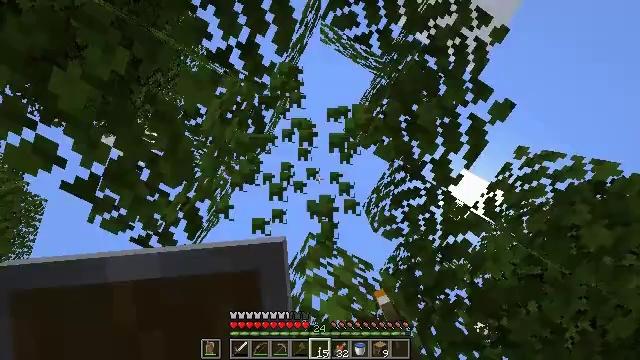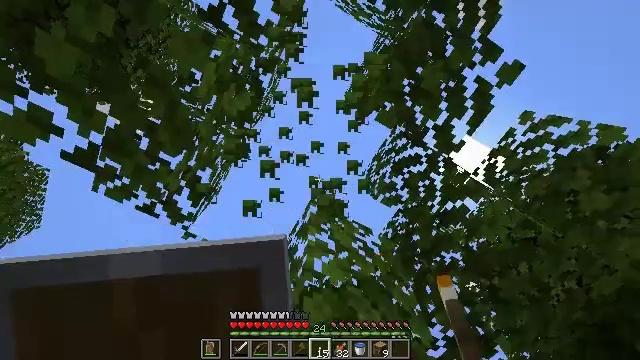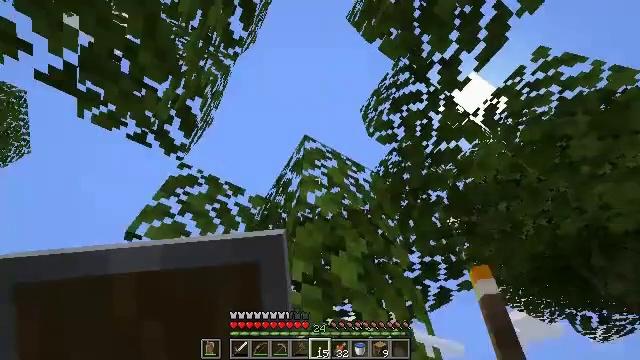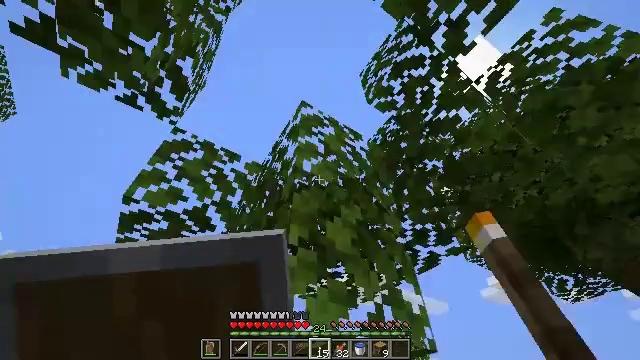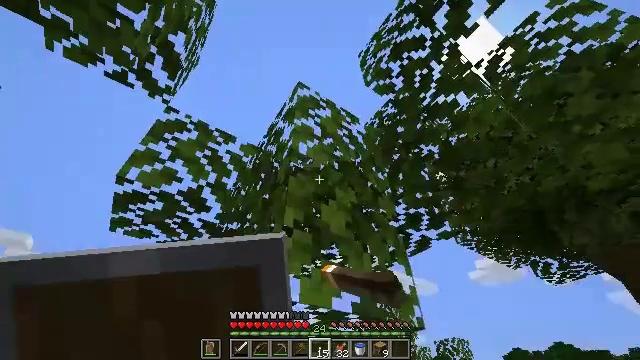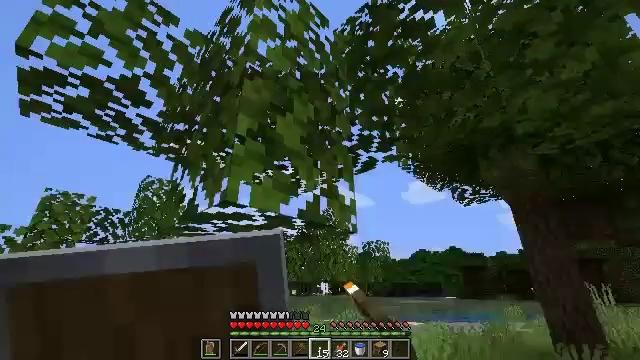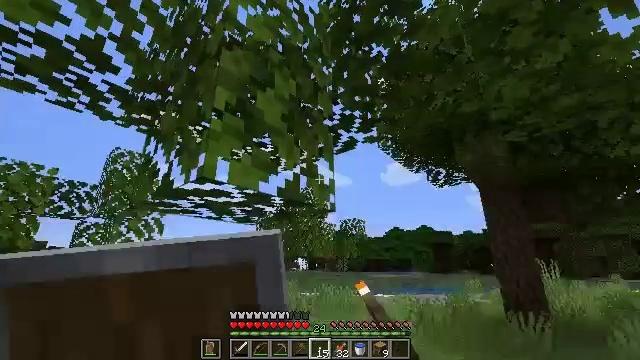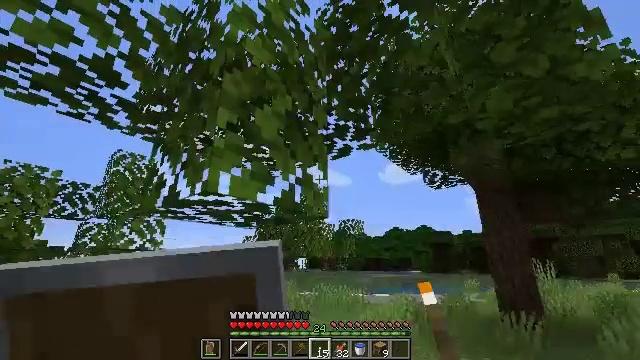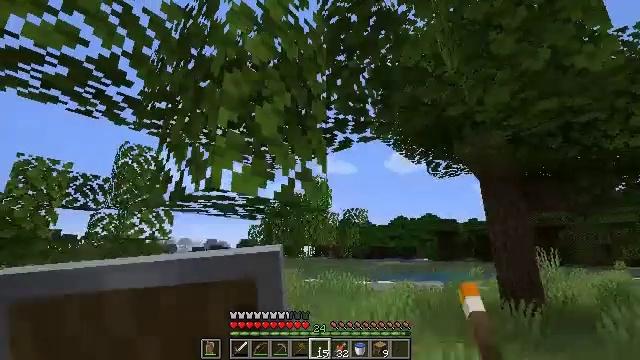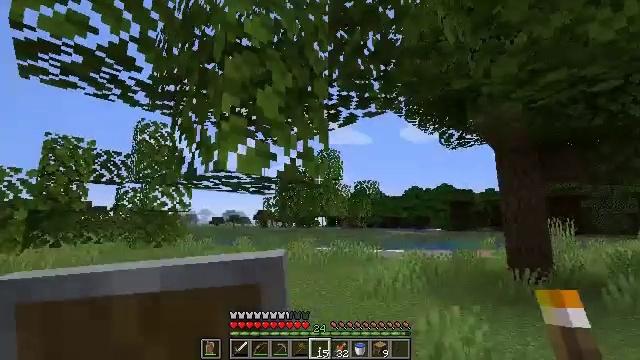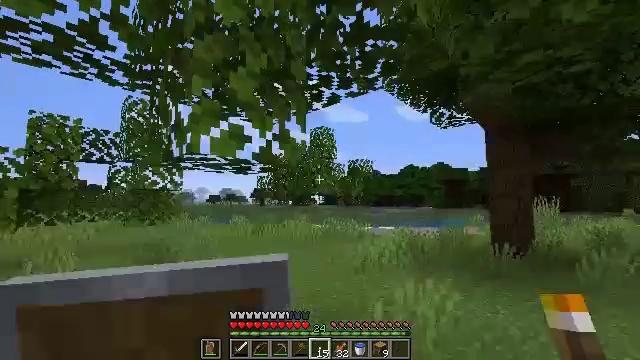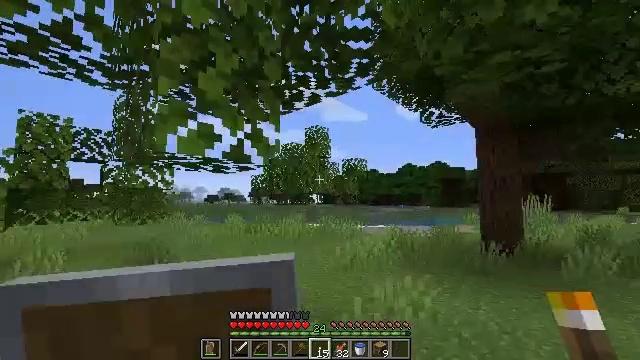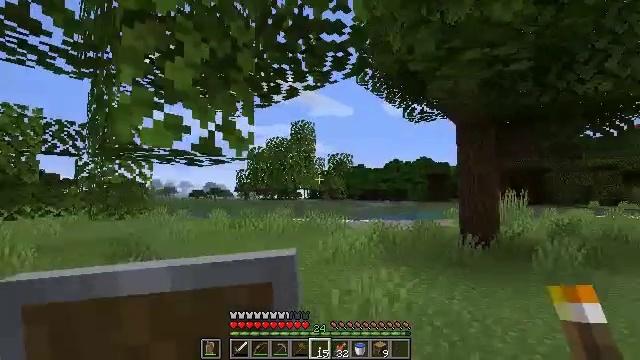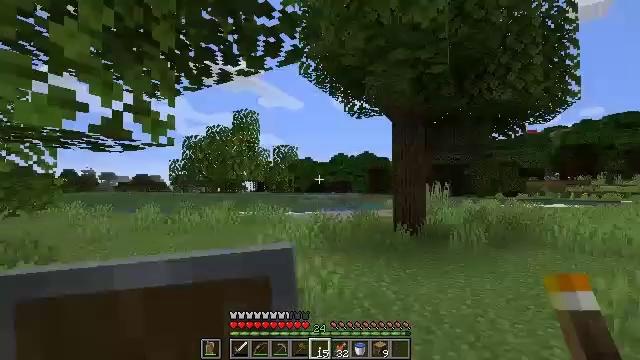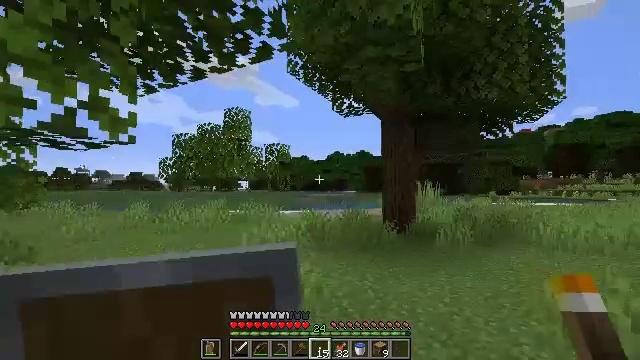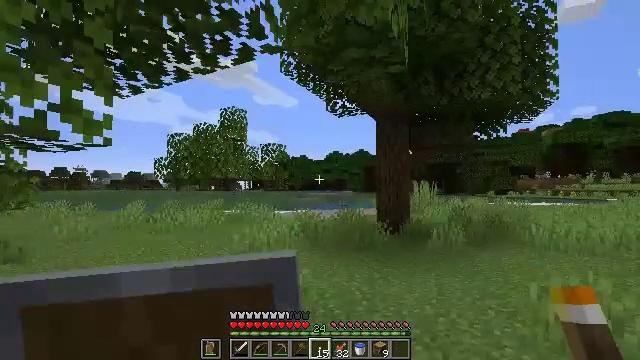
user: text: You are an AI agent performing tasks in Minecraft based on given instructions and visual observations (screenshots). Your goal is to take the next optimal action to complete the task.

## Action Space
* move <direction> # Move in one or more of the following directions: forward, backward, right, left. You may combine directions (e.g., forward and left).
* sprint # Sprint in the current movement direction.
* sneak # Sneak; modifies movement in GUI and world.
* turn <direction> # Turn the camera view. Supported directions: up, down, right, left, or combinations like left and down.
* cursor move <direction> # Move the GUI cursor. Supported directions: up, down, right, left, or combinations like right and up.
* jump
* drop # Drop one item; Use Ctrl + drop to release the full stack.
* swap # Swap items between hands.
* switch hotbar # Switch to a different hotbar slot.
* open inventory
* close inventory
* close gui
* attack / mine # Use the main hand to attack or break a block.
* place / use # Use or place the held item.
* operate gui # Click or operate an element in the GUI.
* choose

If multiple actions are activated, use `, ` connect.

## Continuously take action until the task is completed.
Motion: motion action
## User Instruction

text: Gather seagrass near the seafloor.
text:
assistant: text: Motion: turn down, attack / mine
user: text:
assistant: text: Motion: turn right and down, attack / mine
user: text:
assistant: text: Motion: turn right and down, attack / mine
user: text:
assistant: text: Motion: turn right and down, attack / mine
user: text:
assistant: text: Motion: turn right and down
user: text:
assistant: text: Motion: move back, turn right and down
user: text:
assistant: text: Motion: move back and move right
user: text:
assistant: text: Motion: move back and move right, turn left and down
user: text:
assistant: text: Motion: move right, turn left and down
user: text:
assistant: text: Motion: move right, turn down
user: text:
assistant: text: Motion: move right
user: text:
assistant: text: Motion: move right, turn right and down
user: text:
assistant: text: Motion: move right, turn right and down
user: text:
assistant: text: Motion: move right
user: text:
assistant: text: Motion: move forward and move right
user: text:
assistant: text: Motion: move forward and move right
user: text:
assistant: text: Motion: move forward and move right
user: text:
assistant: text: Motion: move forward and move right
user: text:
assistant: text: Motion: move forward
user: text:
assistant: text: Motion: move forward, turn left and down
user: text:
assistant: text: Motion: move forward, sprint, turn left and down
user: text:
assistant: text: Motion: move forward, sprint, turn left and down
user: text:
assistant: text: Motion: move forward, sprint, turn left
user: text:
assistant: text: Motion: move forward
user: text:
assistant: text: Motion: move forward
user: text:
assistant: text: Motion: move forward
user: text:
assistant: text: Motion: move forward, jump
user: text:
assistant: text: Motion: move forward, jump
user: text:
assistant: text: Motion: move forward, jump
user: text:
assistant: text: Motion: move forward